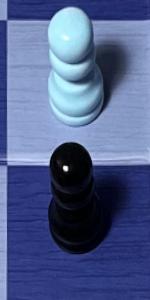
Label: Pawn_Black